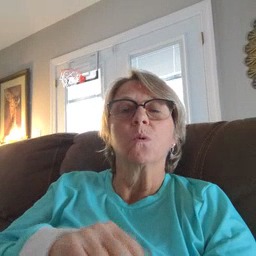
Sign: food